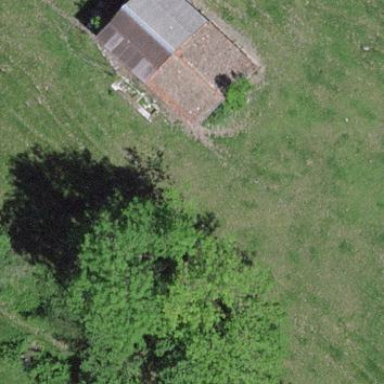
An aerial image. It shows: Stable building.